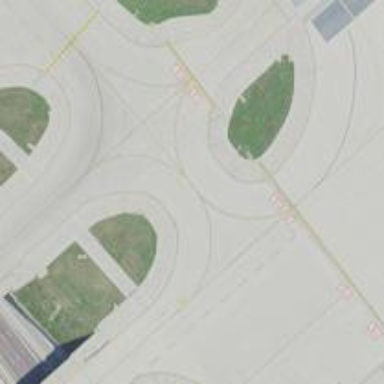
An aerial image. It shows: Image of taxiway at airport.